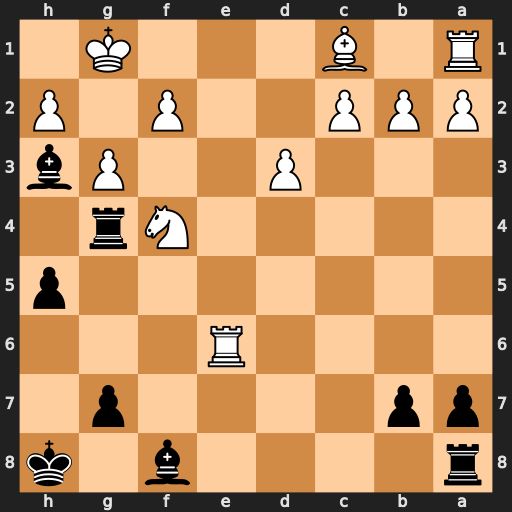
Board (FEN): r4b1k/pp4p1/4R3/7p/5Nr1/3P2Pb/PPP2P1P/R1B3K1
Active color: b
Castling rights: -
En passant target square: -
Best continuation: Rxf4 Bxf4 Bxe6